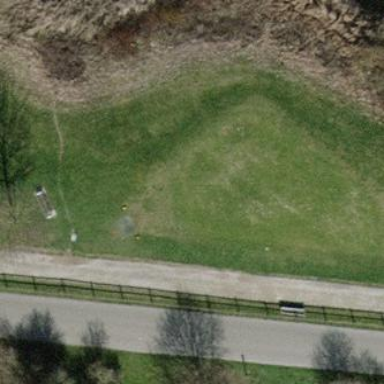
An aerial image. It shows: Grassy area designated as golf tee.